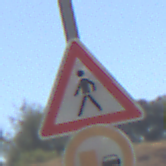
Verkehrszeichen: FussgaengerRechts
Zusatzzeichen unten: UeberholverbotKraftfahrzeuge
Umgebung: Outdoor, RoadRail
Tageszeit: Midday
Wetter: Clear
Licht: Natural
Jahreszeit: Summer
Kontrast: HighContrast